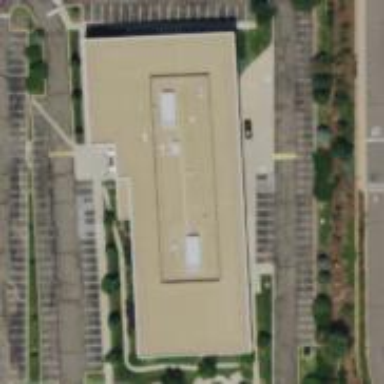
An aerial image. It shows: Office building.